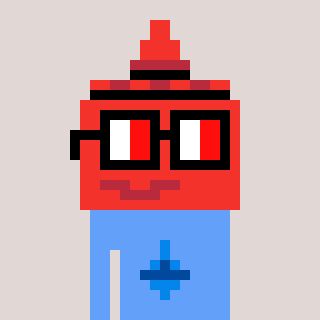
a pixel art character with square glasses with black frames and red eyes, a ketchup-shaped head and a blue-colored body on a warm background